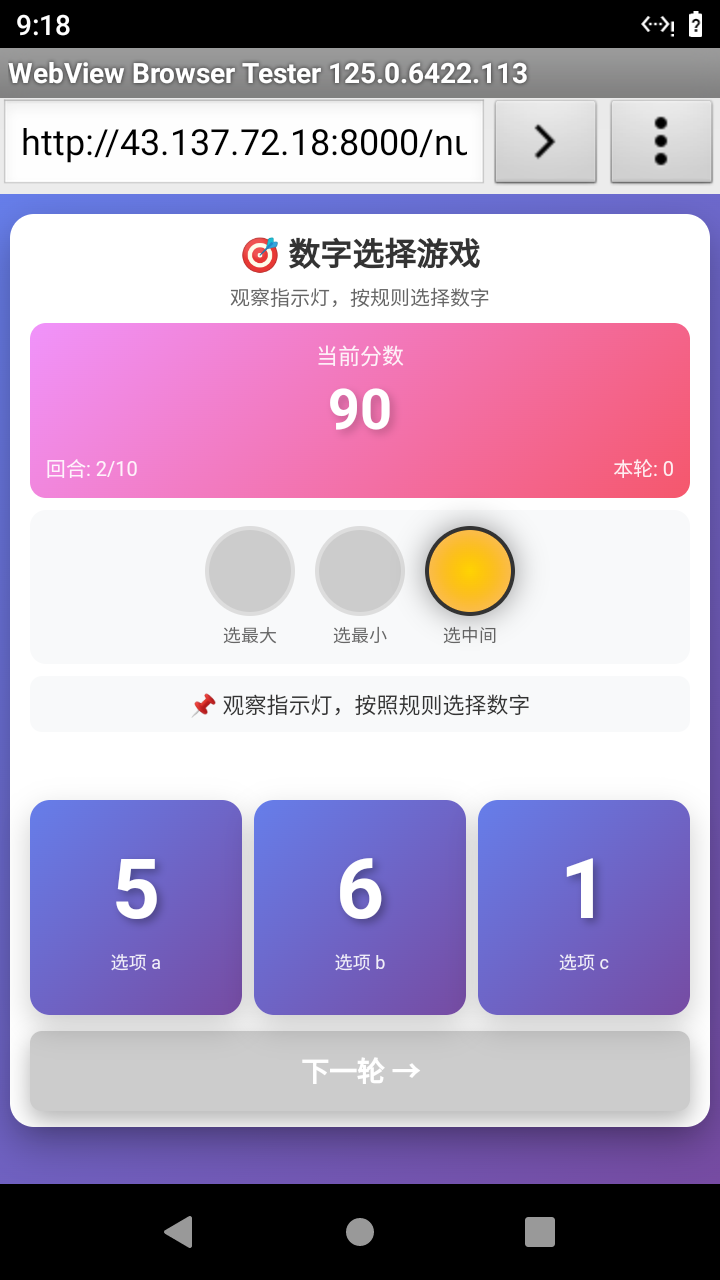

Select the correct number based on the traffic light color.
Answer: 0